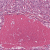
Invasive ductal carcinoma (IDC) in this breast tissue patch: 1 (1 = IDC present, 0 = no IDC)